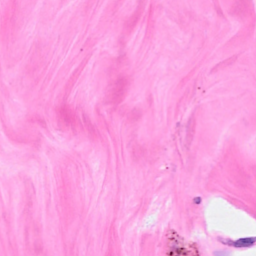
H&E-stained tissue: Breast